Milling tool wear sample.
Tool blade image: 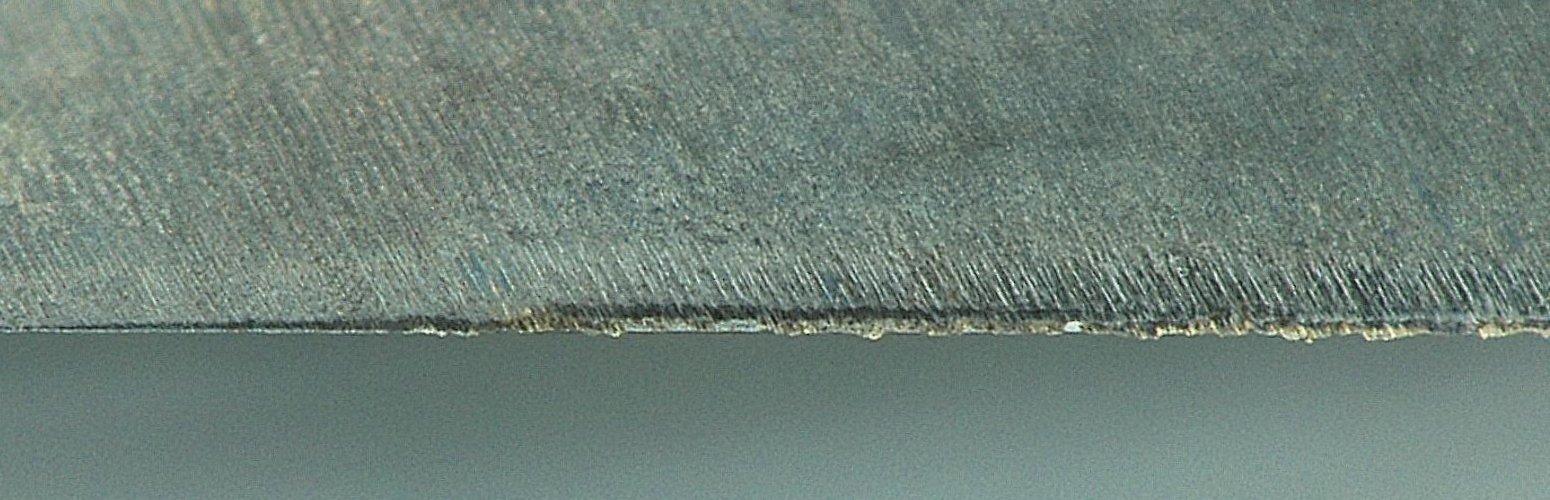
Chip image: 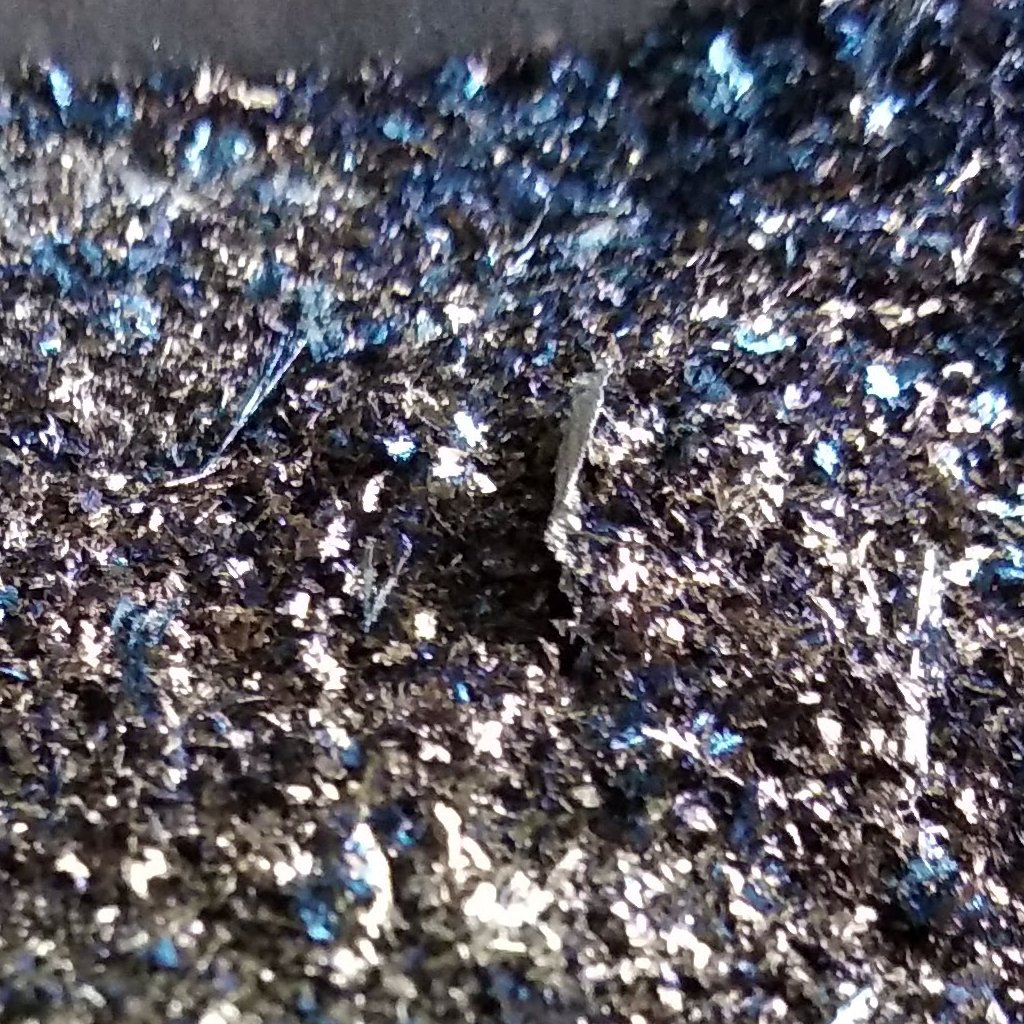
Workpiece image: 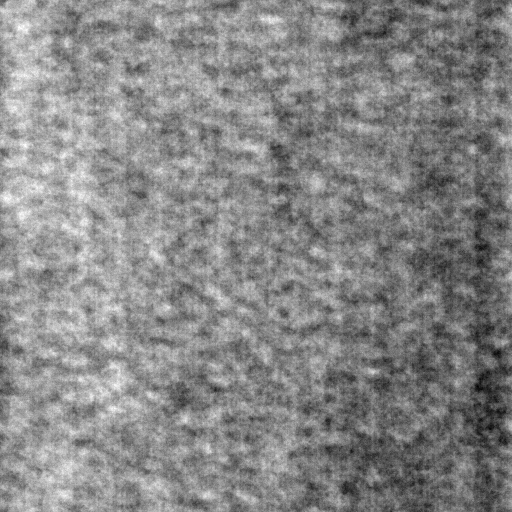
Tool wear state: used
Gaps: 6.73
Flank wear: 57.42
Overhang: 13.46
Force-signal Mel-spectrograms (X, Y, Z axes): 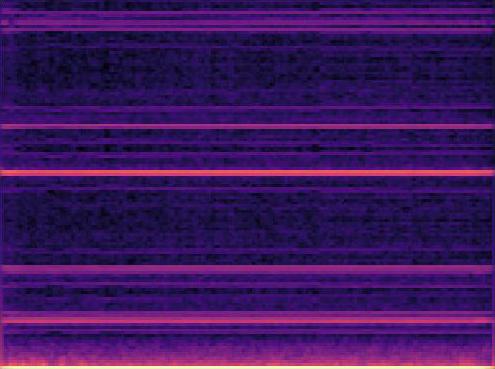 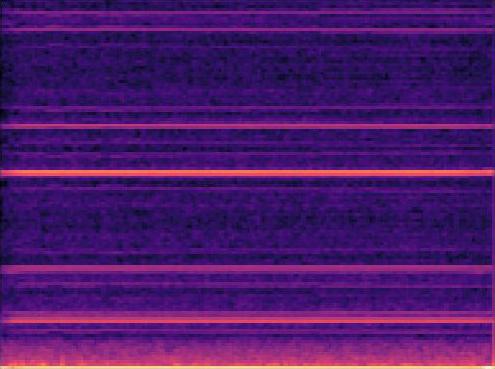 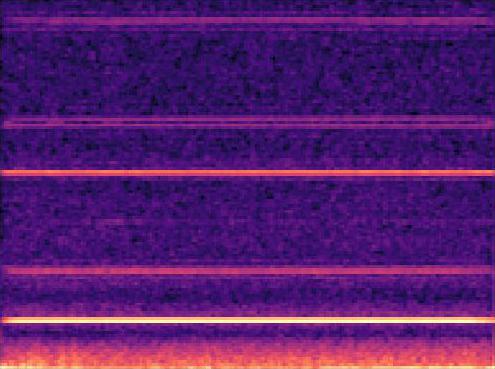
Force-signal scalograms (X, Y, Z axes): 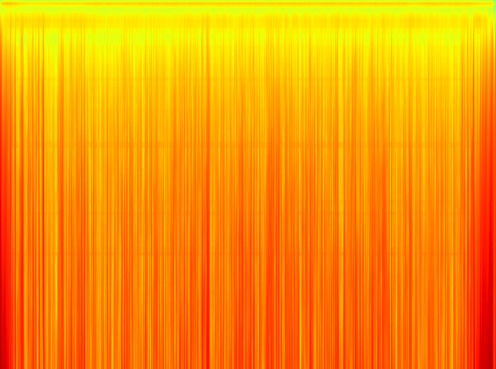 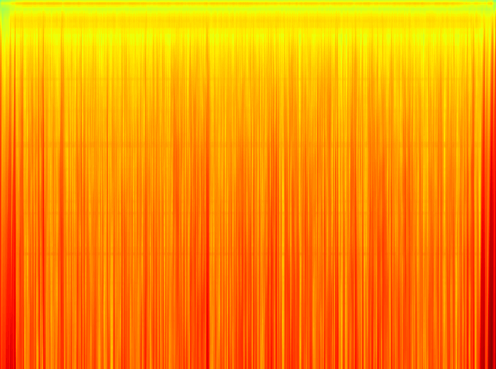 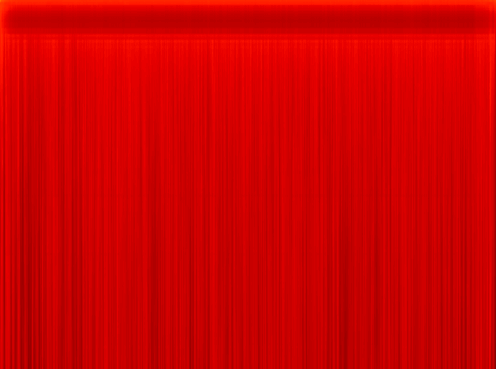
Force phase: steady_state_stabilization_wear